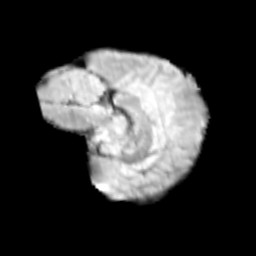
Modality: T2w
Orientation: sagittal
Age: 10
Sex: male
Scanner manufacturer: siemens
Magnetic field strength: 3 T
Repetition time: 3.8 s
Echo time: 0.07 s